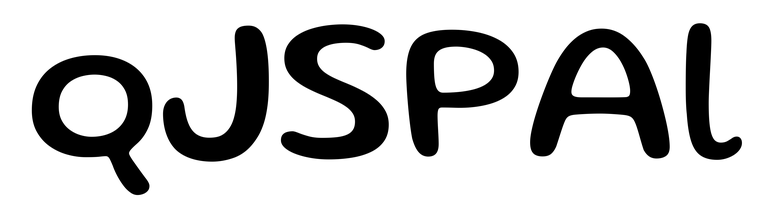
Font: Gluten_Regular